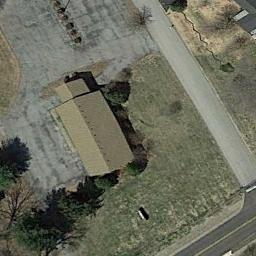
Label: sparse_residential